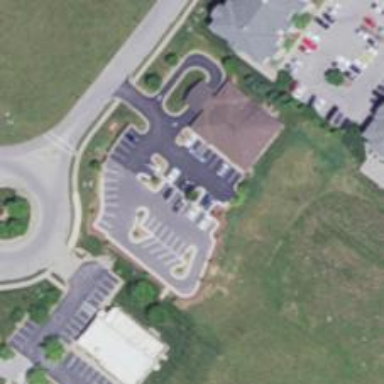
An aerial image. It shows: Healthcare clinic.